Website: bh-photo
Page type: delivery-shipping
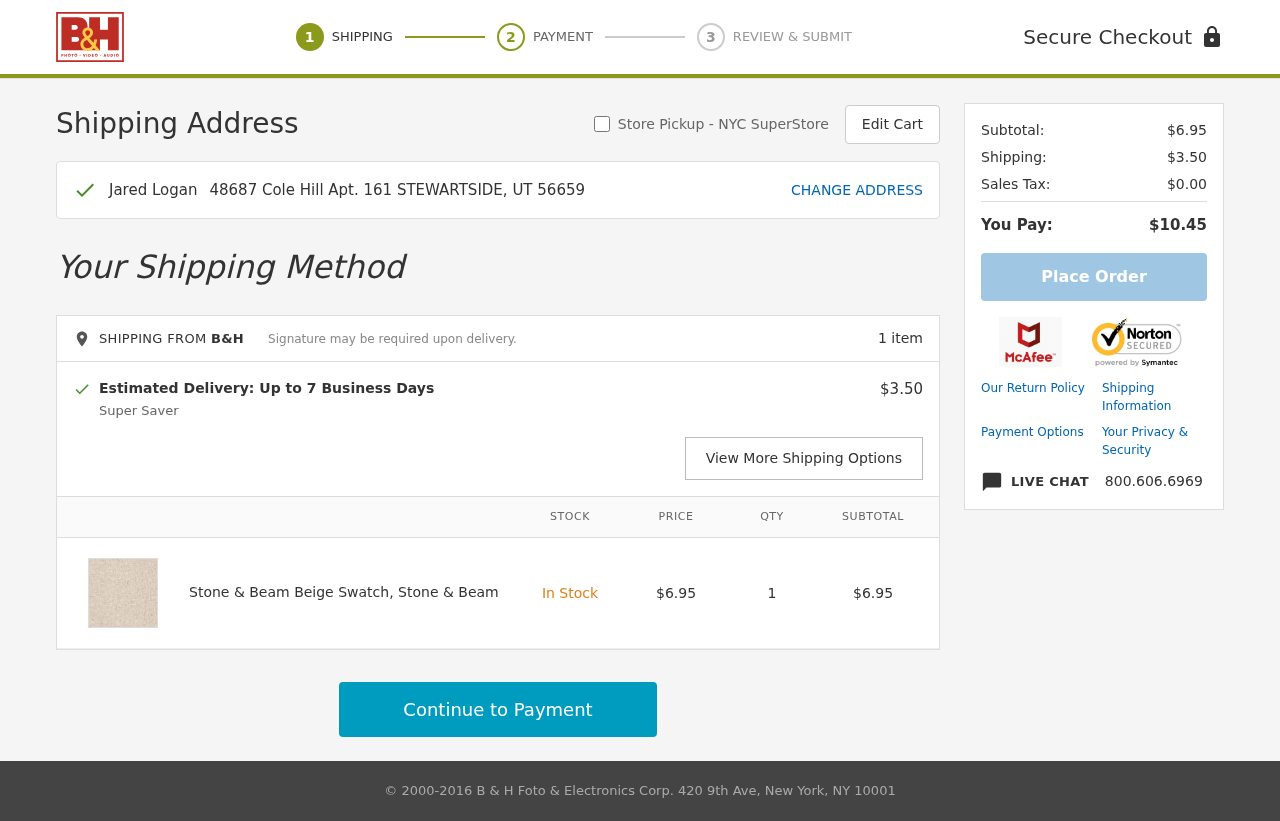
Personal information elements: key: PII_FULLNAME
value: Jared Logan
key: PII_STREET
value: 48687 Cole Hill Apt. 161
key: PII_CITY_STATE_ZIP
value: STEWARTSIDE, UT 56659
Product elements: key: PRODUCT1_NAME
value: Stone & Beam Beige Swatch, Stone & Beam
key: PRODUCT1_PRICE
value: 6.95
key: PRODUCT1_QUANTITY
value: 1
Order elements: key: ORDER_NUM_ITEMS
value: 1 item
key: ORDER_DELIVERY_DATE
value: Estimated Delivery: Up to 7 Business Days
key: ORDER_SHIPPING_COST
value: $3.50
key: ORDER_SUBTOTAL
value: $6.95
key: ORDER_SUBTOTAL2
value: $6.95
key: ORDER_SHIPPING_COST2
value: $3.50
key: ORDER_TAX
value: $0.00
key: ORDER_TOTAL
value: $10.45